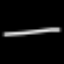
Label: line